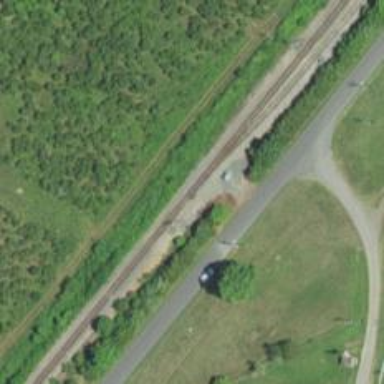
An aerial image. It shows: Railway siding with rails.